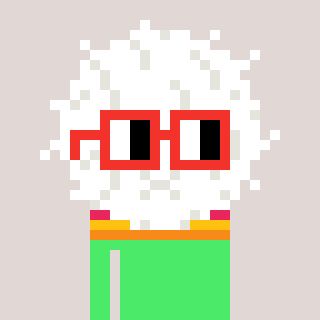
a pixel art character with square red glasses, a cottonball-shaped head and a teal-colored body on a warm background